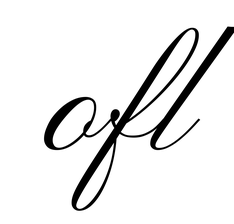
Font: PinyonScript-Regular